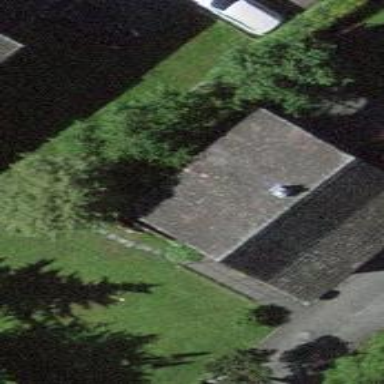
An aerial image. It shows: Gabled roof on residential building.